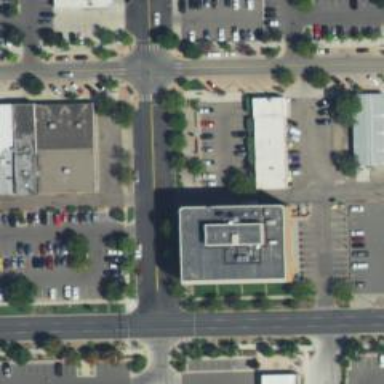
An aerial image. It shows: Parking space is available.